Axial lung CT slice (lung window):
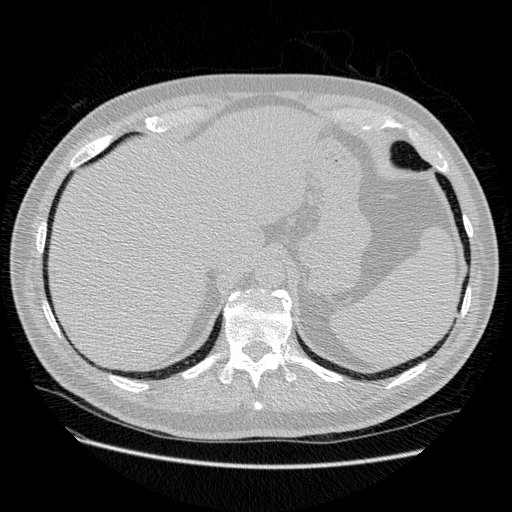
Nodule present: no